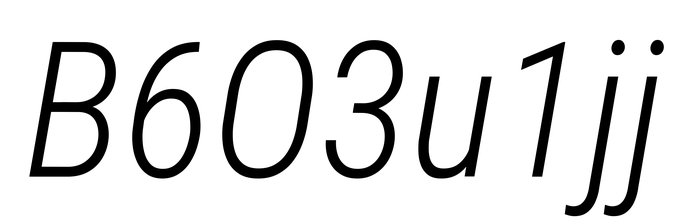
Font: Roboto-Italic_Condensed_Light_Italic